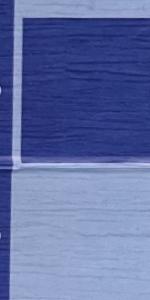
Label: Empty